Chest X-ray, AP view. Patient: 61 years old, sex M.
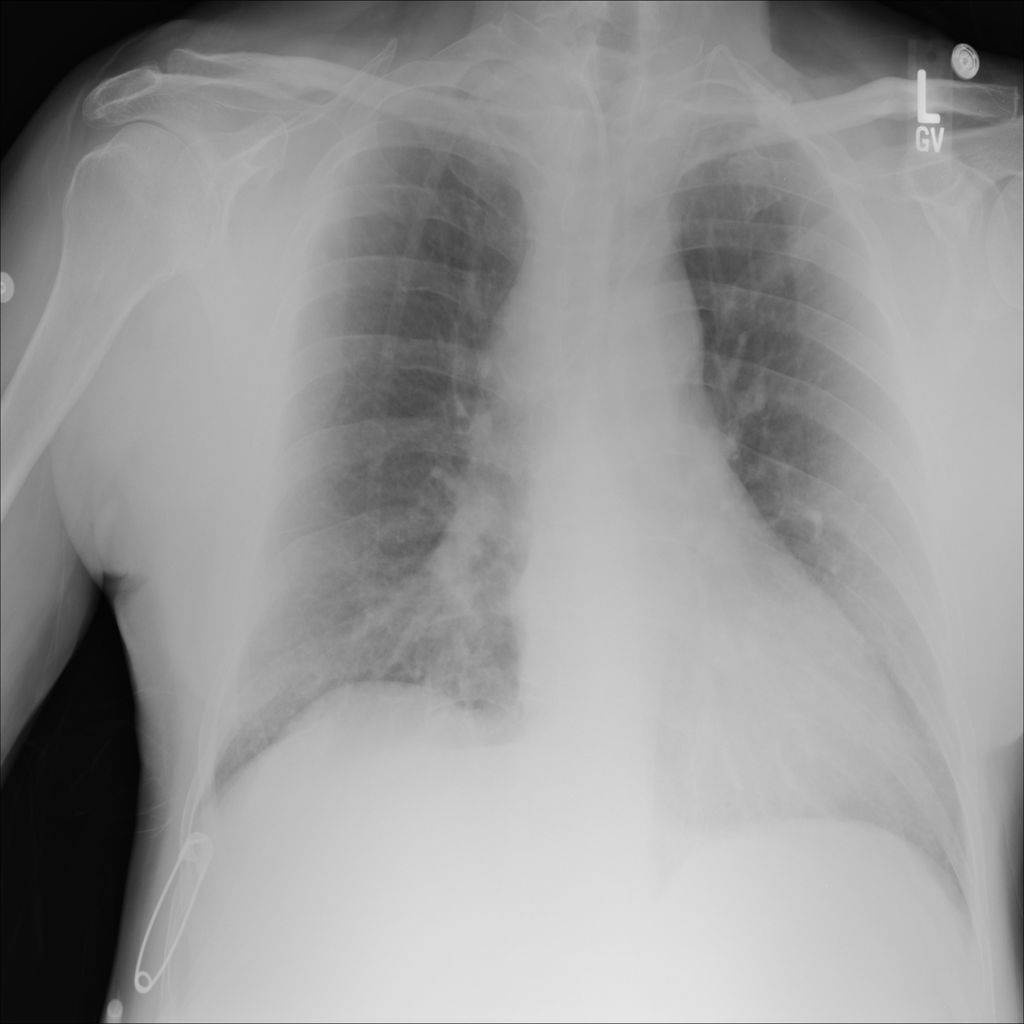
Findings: Mass